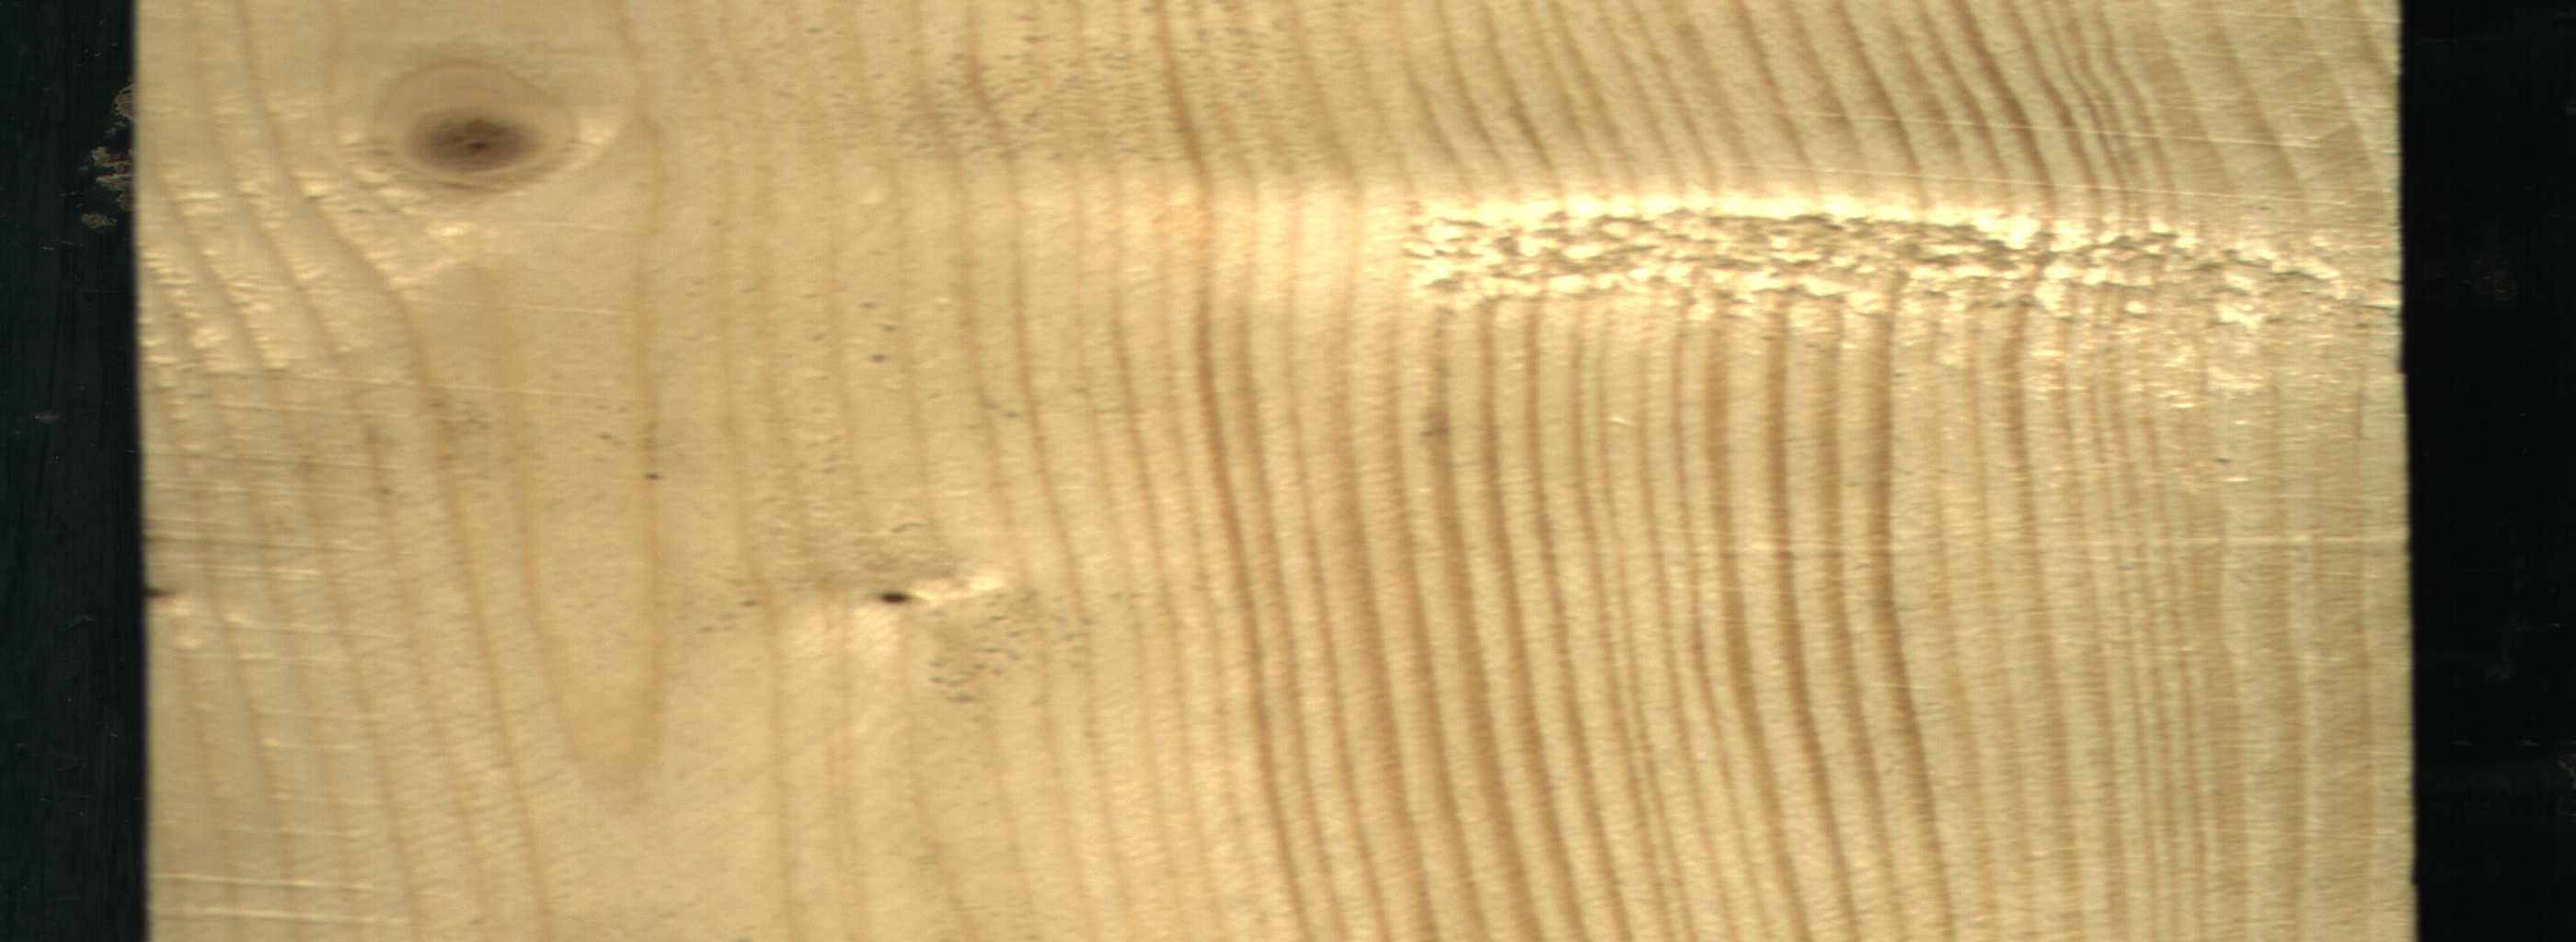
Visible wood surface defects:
Dead_Knot
Live_Knot